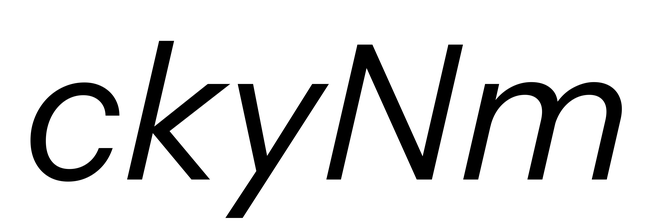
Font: InstrumentSans-Italic_Italic